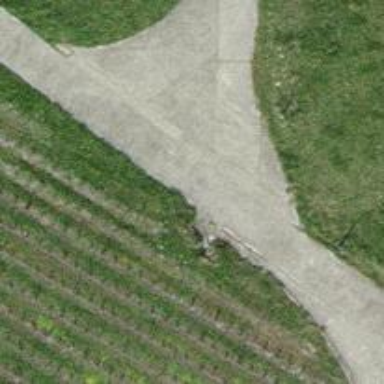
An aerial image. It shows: Concrete track with grade 1 quality.